Question: What is the value of the measurement in the image?
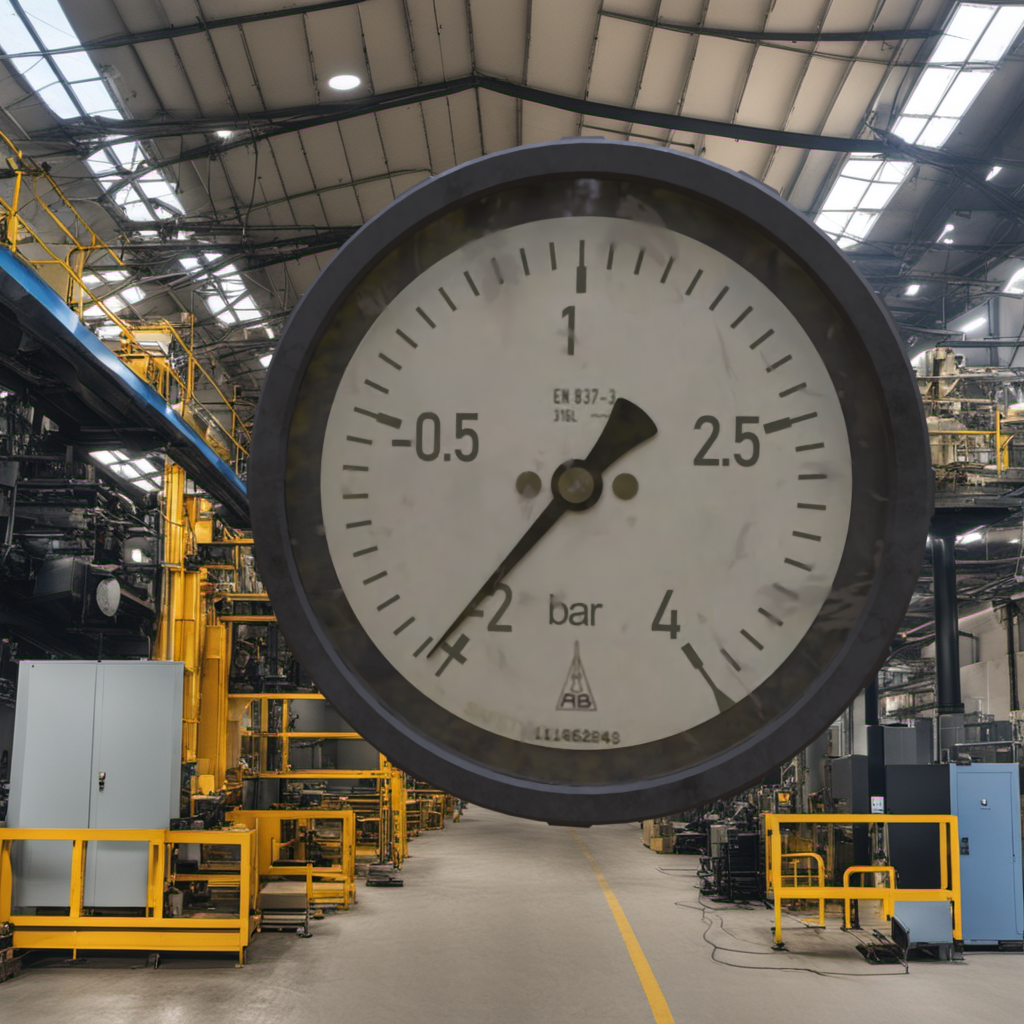
Answer: The result is -1.95
Question: What is the reading range of this measurement?
Answer: The range is from -2 to 4
Question: What is the minimum and maximum value of this measurement?
Answer: The minimum value is -2 and the maximum value is 4